Question: I do not understand while syncing my build.gradle with androidTestCompile dependency, it is not updating myproject.iml file.

As you can see on my build.gradle, I have my dependency :
'''
dependencies {
androidTestCompile 'org.assertj:assertj-core:1.7.0'
}
'''
I use flavors
'''
productFlavors {
pro {
applicationId = 'com.myapp.pro'
testApplicationId 'com.myapp.pro.test'
}
free {
applicationId = 'com.myapp.free'
testApplicationId 'com.myapp.free.test'
}
}
'''
But on iml file, I was expecting an entry like this but I have nothing :
'''
<orderEntry type="library" exported="" scope="TEST" name="assertj-core-1.7" level="project" />
'''
I use android studio 1.0 RC 2 and the recent plugin com.android.tools.build:gradle:1.0.0-rc2
Edit :
if I have remove the flavors block from my build.gradle, the iml is correctly generated by Android Studio.
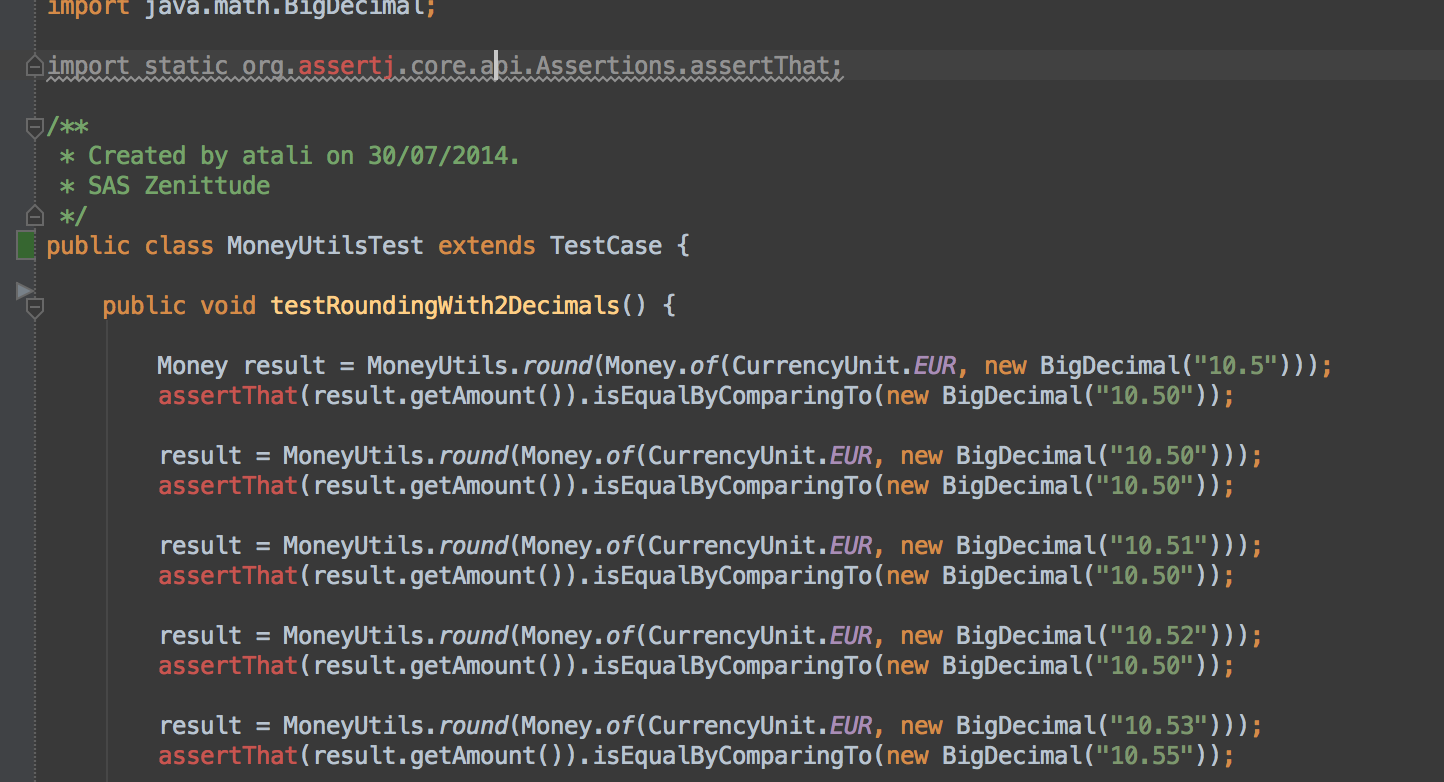
Answer: Find out the issue,I have to choose the correct variant from Android Studio and the iml file will be updated.

On the bottom left, you see "Build Variants" button, click on it, a new panel will appear and you will able to choose your variant